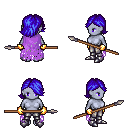
a pixel art fantasy rpg character, female body template, dark elf, purple skin, maroon tattered cape, metal pants, blue swoop hairstyle, gold gloves, metal boots, spear, four views (front, back, left, right), 2x2 character sprite sheet, small pixel art, hard edges, no anti-aliasing